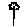
Label: flower